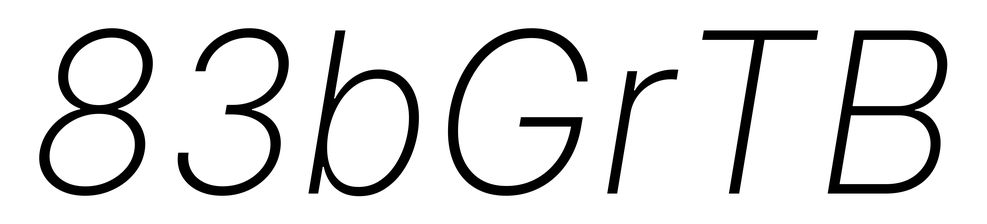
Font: Inter-Italic_ExtraLight_Italic